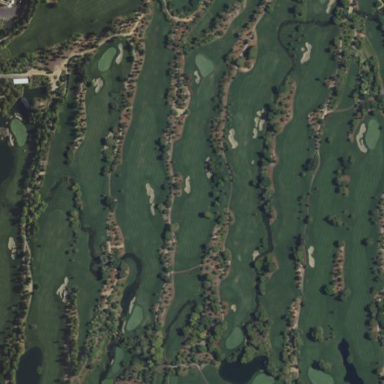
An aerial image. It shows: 18-hole golf course situated within leisure land.